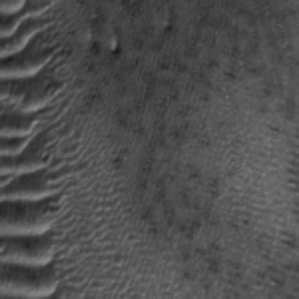
Label: frost